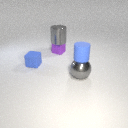
small purple metal cube to the right of small blue rubber cube